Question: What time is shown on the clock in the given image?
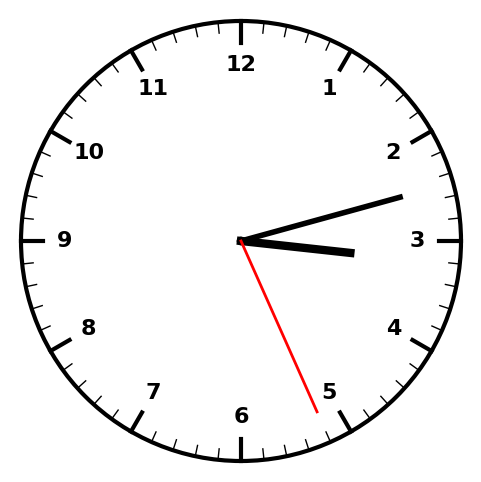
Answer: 03:12:26